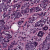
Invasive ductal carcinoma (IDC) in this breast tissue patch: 1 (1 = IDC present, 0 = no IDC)